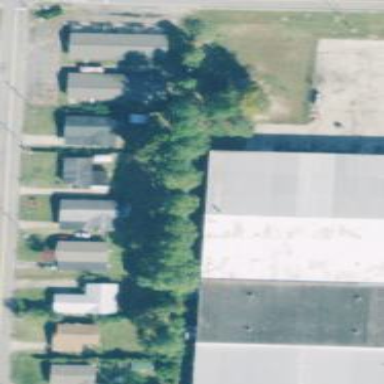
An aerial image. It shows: Warehouse.